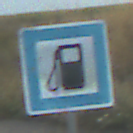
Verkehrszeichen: Tankstelle
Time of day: SunriseSunset
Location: Outdoor (RoadRail)
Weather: PartlyCloudy
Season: NotSpecified
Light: Natural